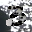
Label: 3